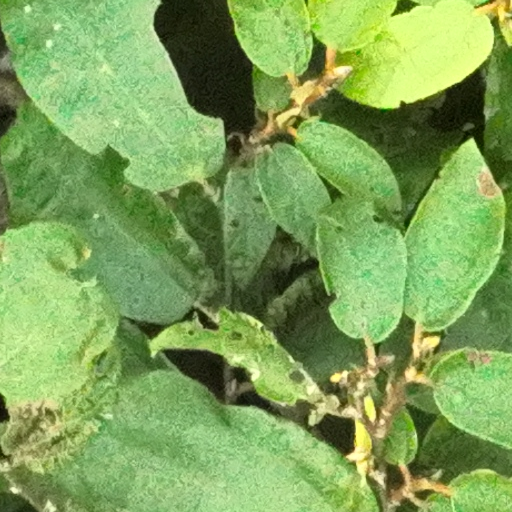
Species: Luehea seemannii
GBIF accepted scientific name: Luehea seemannii
Crown area (m\u00b2): 193.6